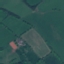
Land use / land cover class: Pasture